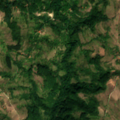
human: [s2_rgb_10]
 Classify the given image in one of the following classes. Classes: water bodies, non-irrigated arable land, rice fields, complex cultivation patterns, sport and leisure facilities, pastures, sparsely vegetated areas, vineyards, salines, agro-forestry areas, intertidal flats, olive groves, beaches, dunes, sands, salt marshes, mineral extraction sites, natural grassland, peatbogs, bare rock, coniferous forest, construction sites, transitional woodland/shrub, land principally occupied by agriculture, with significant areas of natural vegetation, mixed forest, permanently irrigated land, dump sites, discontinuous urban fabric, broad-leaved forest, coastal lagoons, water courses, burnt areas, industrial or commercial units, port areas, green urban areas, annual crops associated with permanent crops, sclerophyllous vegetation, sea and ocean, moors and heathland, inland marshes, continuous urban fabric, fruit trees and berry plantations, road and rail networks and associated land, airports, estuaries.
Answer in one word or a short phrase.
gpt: complex cultivation patterns, land principally occupied by agriculture, with significant areas of natural vegetation, broad-leaved forest, transitional woodland/shrub